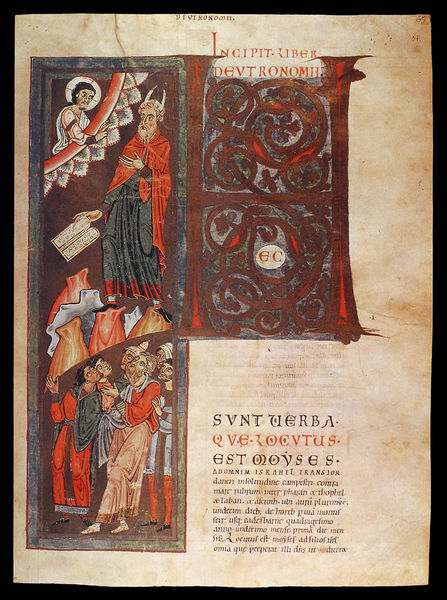
Titel: Admonter Riesenbibel
Institution: Wien, Österreichische Nationalbibliothek
Schlagwörter: bibel, moses, initiale, handschrift, gottvater, latin, karolingische minuskel